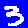
Digit: 3